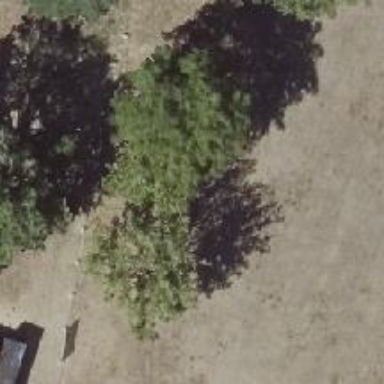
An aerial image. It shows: The tree has broadleaved deciduous leaves.